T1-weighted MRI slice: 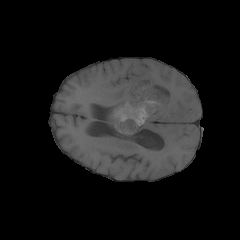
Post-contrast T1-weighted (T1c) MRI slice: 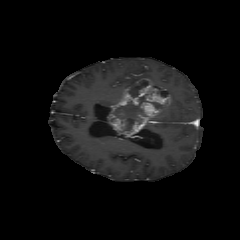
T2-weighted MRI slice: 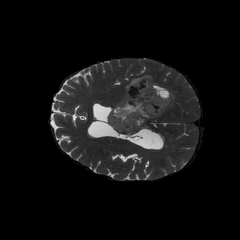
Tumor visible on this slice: yes